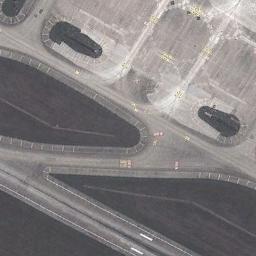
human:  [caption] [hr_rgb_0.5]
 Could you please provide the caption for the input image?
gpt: The runway is marked with lines .

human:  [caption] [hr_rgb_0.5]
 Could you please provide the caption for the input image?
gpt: There is a green lawn next to the runway  There is a large concrete floor on one side of the runway  There are many planes on the concrete floor .

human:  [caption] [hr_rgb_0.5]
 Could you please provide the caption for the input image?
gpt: The runway goes through the lawn and an open area is next to the runway .

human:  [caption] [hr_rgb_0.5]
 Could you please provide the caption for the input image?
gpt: The runway is on the bare land .

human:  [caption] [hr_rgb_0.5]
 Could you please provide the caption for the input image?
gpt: There are empty land beside the runway .